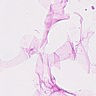
Metastatic tissue present: no